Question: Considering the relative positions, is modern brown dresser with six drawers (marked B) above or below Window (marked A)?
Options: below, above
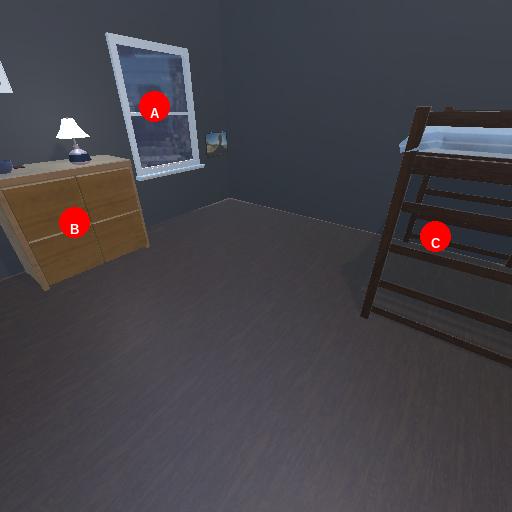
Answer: below